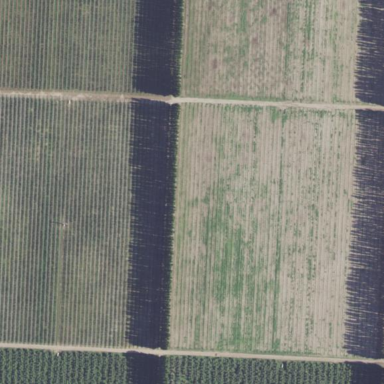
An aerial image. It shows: Vineyard with grape crops.